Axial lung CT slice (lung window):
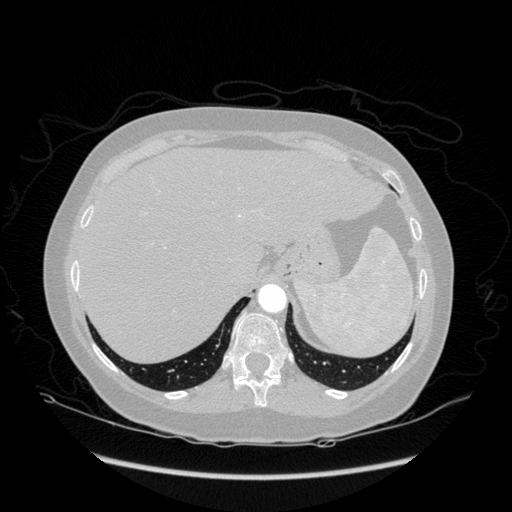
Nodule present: no